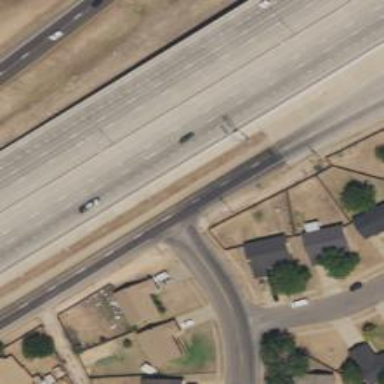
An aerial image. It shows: Secondary road with frontage access.